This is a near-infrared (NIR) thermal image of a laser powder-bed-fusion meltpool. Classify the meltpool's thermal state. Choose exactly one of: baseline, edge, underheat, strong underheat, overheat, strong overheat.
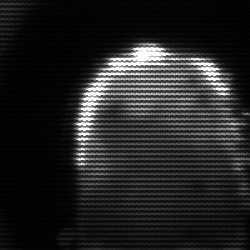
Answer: baseline